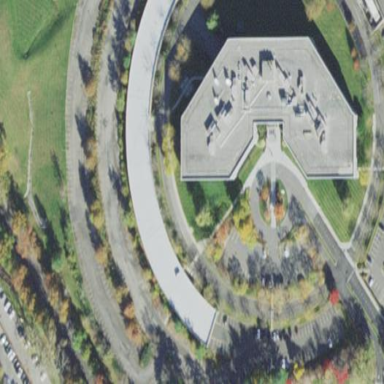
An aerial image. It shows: Office building.